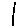
Label: line